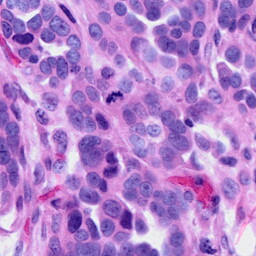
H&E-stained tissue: Ovarian